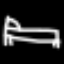
Label: bed